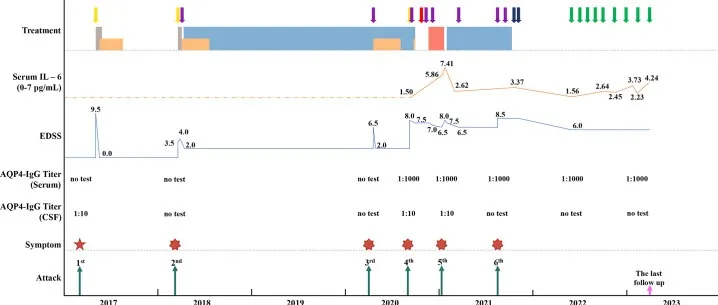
The time points, symptoms, AQP4-IgG titers, EDSS, serum Interleukin-6 (IL-6) level and treatment details of each attack.
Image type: pathology (immunostaining)